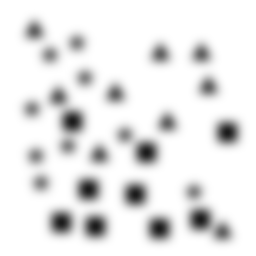
Squares: 9
Triangles: 9
Stars: 9
Total shapes: 27